Question: I am trying to move a label on a form with CSS, when focus on the '<select>' and select a different option than the first one, the problem is that when I select a different option than the first one the label goes back to its original position but I want it to lock in the previous position if the user chose a different option, but it is overlapping just like this:

This is the code I have, thanks
CSS:
'''
select:not([value='opt1']),
select:focus ~ label{
top: -25px;
font-size: 1.3rem;
transition: all 0.2s 0s;
opacity: 0.8;
}
'''
HTML
'''
<div class="form-field">
<select id="coutry" name="country" placeholder=" ">
<option value="opt1"> </option>
<option value="Afganistan">Afghanistan</option>
<option value="Albania">Albania</option>
<option value="Algeria">Algeria</option>
<option value="American Samoa">American Samoa</option>
<option value="Andorra">Andorra</option>
<option value="Angola">Angola</option>
<option value="Anguilla">Anguilla</option>
<option value="Argentina">Argentina</option>
</select>
<label for="f4">Country/Region</label>
</div>
'''
FULL CSS code:
'''
.group
{
width: 76%;
height: 23rem;
color: white;
text-align: justify;
margin: 0rem 8rem;
padding: 2rem 2rem;
display: inline;
float: left;
/*background: green;*/
}
.title
{
float: left;
font-family: "Ubuntu";
padding: 7rem 1.5rem;
margin: 1rem;
font-size: 2.5rem;
width: 40%;
/*background: hotpink;*/
}
.content
{
float: left;
font-family: "Ubuntu";
padding: 6rem 1.5rem;
margin: 1rem;
font-size: 1.5rem;
width: 40%;
/*background: red;*/
}
.content #contact
{
float: left;
font-family: "Ubuntu";
padding: -8rem -3rem;
margin: -5rem 0rem;
font-size: 1.5rem;
/*background: red;*/
}
/* FORM */
form
{
/*background: black;*/
font-size: 1rem;
padding: 2rem;
}
.form-field {
position: relative;
margin-bottom: 1.5rem;
margin-top: 0.5rem;
}
.form-field:first-of-type {
margin-top: 4rem;
}
form input,
form textarea,
form select,
form button
{
display: block;
padding: 0rem 0.75rem;
margin: 2.5rem 0.25rem;
border-radius: 0.5rem 0.5rem 0.5rem 0.5rem;
}
label {
color: white;
font-size: 1.3rem;
position: absolute;
left: 0.8rem;
width: 100%;
top: 0.2rem;
text-align: left;
pointer-events: none;
transition: all 0.2s 0.3s;
}
label span {
width: 20rem;
font-size: 1.2rem;
color: #ffffff;
opacity: 0;
display: block;
transition: opacity 0.5s 0s;
text-align: right;
margin-top: 2.7rem;
}
input {
width: 20rem;
background: transparent;
border: none;
border-bottom: 2px solid rgba(255, 255, 255, 0.3);
font-size: 1.1rem;
line-height: 1.8;
}
input:hover,
input:focus,
input:active {
border: none;
border-bottom: 2px solid #ECF87F;
outline: none;
/* border-radius: 5px; */
}
input:disabled:hover {
border: 1px solid rgba(0, 0, 0, 0.1);
}
input:not(:placeholder-shown) ~ label,
textarea:focus ~ label {
top: -25px;
font-size: 1.3rem;
transition: all 0.2s 0s;
opacity: 0.8;
}
input:not(:placeholder-shown):focus ~ label span {
opacity: 1;
transition: opacity 0.5s 0.3s;
}
select:not([value='opt1']),
select:focus ~ label{
top: -25px;
font-size: 1.3rem;
transition: all 0.2s 0s;
opacity: 0.8;
}
select {
width: 21.5rem;
background: transparent;
border: none;
height: 2rem;
border-bottom: 2px solid rgba(255, 255, 255, 0.3);
font-size: 1.1rem;
line-height: 1.8;
}
textarea
{
background: transparent;
font-family: "Ubuntu";
width: 20rem;
height: 5rem;
}
button{
width: 6rem;
height: 10rem;
background: #59981A;
color: white;
font-size: 1.2rem;
height: 2rem;
}
'''
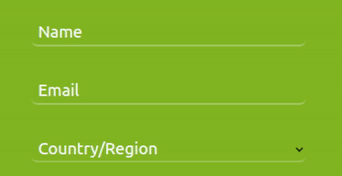
Answer: I think JavaScript is necessary in this case because 'option[value]' must be used instead of 'select[value]', which does not allow you to target 'label' in CSS (it's in the parent level). A very similar option to what you already have is this: add 'onchange = "this.dataset.value = this.value"' to your select and change 'select:not([value='opt1'])' to 'select:not([data-value='opt1']) ~ label'. Like that:
CSS
'''
select:not([data-value='opt1']) ~ label,
select:focus ~ label{
top: -25px;
font-size: 1.3rem;
transition: all 0.2s 0s;
opacity: 0.8;
}
'''
HTML
'''
<div class="form-field">
<select id="coutry" name="country" placeholder=" " onchange="this.dataset.value = this.value">
<option value="opt1"> </option>
<option value="Afganistan">Afghanistan</option>
<option value="Albania">Albania</option>
<option value="Algeria">Algeria</option>
<option value="American Samoa">American Samoa</option>
<option value="Andorra">Andorra</option>
<option value="Angola">Angola</option>
<option value="Anguilla">Anguilla</option>
<option value="Argentina">Argentina</option>
</select>
<label for="f4">Country/Region</label>
</div>
'''
So it's the same idea like you have in your CSS, but data-value is targeted instead of value.